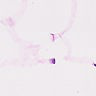
Metastatic tissue present: no